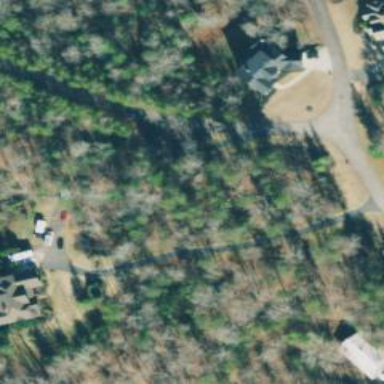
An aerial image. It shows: Driveway leading to service road.